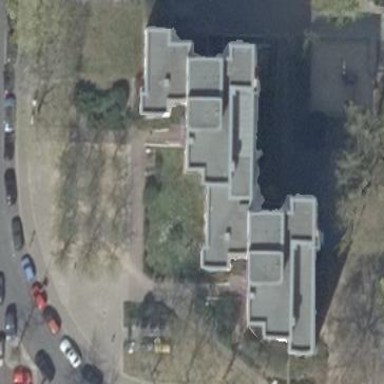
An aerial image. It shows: Flat-roofed apartment building.